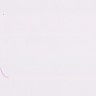
Metastatic tissue present: no